Question: I am building a webpage and it has a div tag called content which has a CSS property of min-height: 200px; I want to put in another div tag with a height of 100%, however, this does not work. I want it to automatically grow so that it looks nice when content gets larger. However I am unsure how to do this.
Any help is appreciated, but I want it to be XHTML strict and CSS3 compatible.
Trying to do something like this:
-They gray side bar, is what I wanted to do, it was added in paint, the rest I have already done with CSS3.
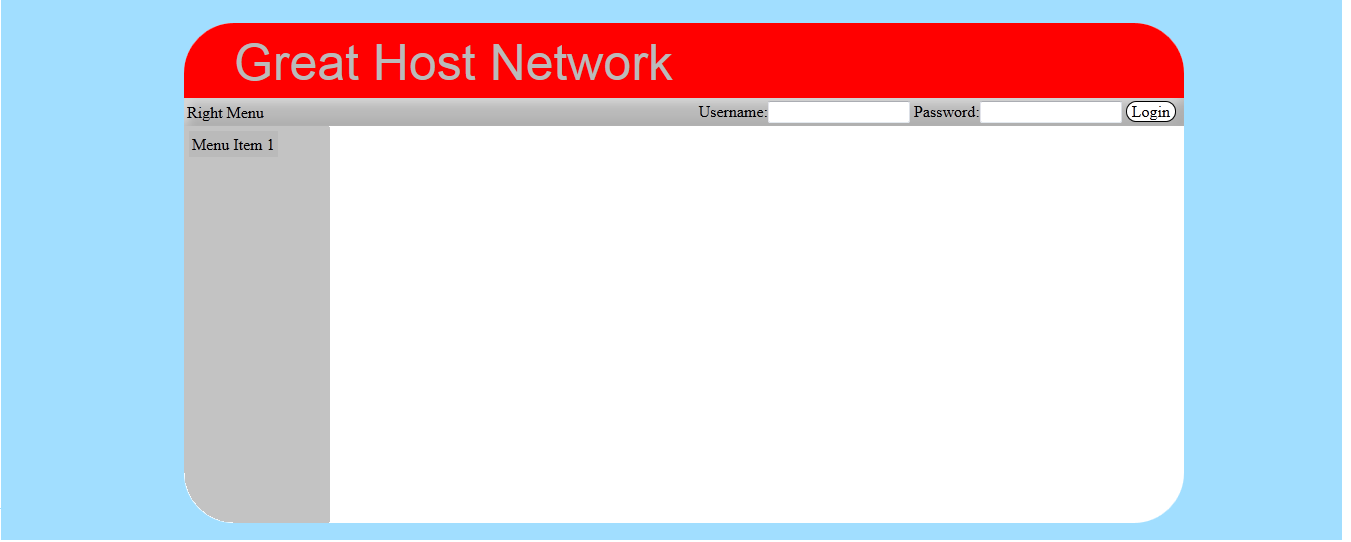
Answer: I understood the issue with height: 100%
Here is how I would do it using only css:
here it is:
'''
<html>
<head>
<style type="text/css">
body{
background-color: #cbf;
}
#wrap {
border-radius: 20px;
margin: 10px auto;
overflow: hidden;
width: 900px;
}
#head {
text-align: center;
background-color: red;
height: 100px;
overflow: hidden;
}
#main {
float: left;
background-color: gray;
min-height: 200px;
}
#sidebar {
width:200px;
float: left;
background-color: gray;
}
#content {
float:left;
background-color: white;
min-height: 200px;
width: 700px;
}
</style>
<title>
example
</title>
</head>
<body>
<div id="wrap">
<div id="head">
<h1>example site name</h1>
</div>
<div id="main">
<div id="sidebar">
&nbsp;
</div>
<div id="content">
&nbsp;
<p>
***</br></br></br>
***</br></br></br>
***</br></br></br>
***</br></br></br>
***</br></br></br>
***</br></br></br>
***</br></br></br>
***</br></br></br>
***</br></br></br>
***</br></br></br>
***</br></br></br>
***</br></br></br>
***</br></br></br>
***</br></br></br>
***</br></br></br>
***</br></br></br>
</p>
</div>
</div>
</div>
</body>
</html>
'''
You can also alternatively create the sidebar with
'''
#wrap {
background: url('bg.png') repeat-y white;
}
'''
bg.png needs to be a 1 pixel high image that has the same width as the siderbar.
using css height 100% will not work in this case.
Hope this helps.